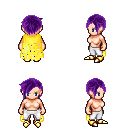
a pixel art fantasy rpg character, female body template, human, light skin, yellow tattered cape, white pants, purple pixie cut hairstyle, gold boots, four views (front, back, left, right), 2x2 character sprite sheet, small pixel art, hard edges, no anti-aliasing